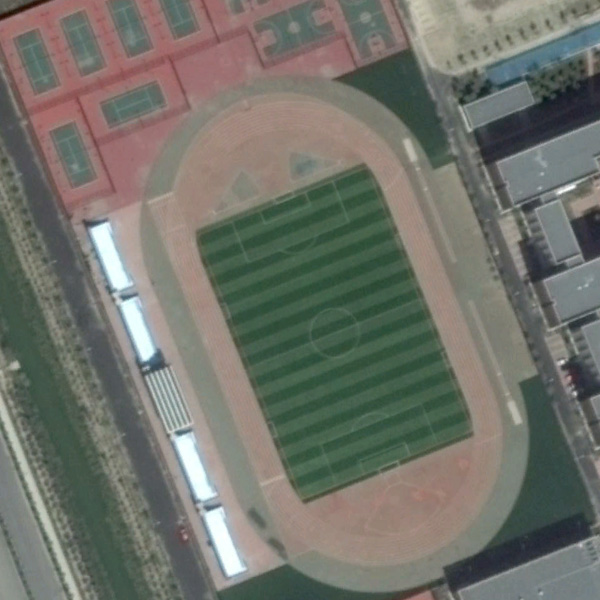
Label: Playground